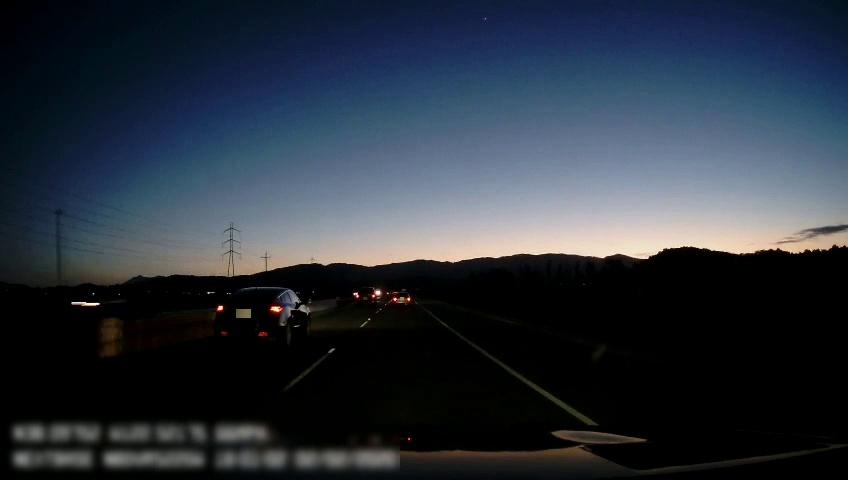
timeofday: Dusk/Dawn/Twilight
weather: Sunny
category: Drivable Space
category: Vehicles | Car
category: Vehicles | Car
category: Vehicles | Car
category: Lanes | Current Lane
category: Lanes | Alternate Lane